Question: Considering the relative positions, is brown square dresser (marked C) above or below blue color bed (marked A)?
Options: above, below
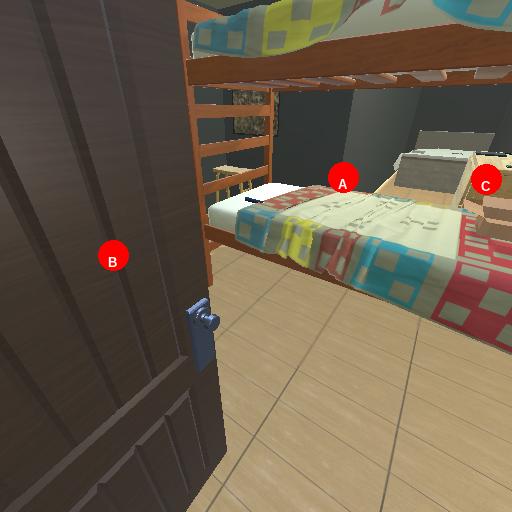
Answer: above